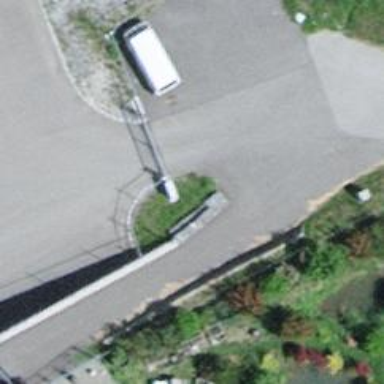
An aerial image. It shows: Gate.